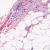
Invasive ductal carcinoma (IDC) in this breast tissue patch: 0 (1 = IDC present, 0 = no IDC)